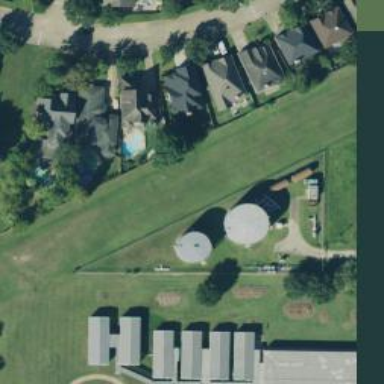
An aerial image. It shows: Water works facility.